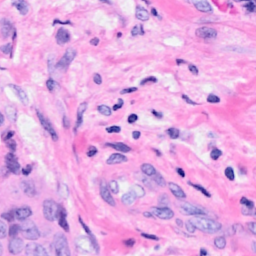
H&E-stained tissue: Breast